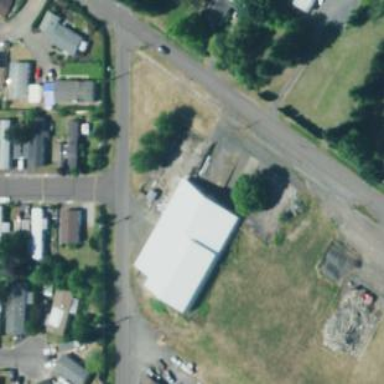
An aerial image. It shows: Warehouse building.